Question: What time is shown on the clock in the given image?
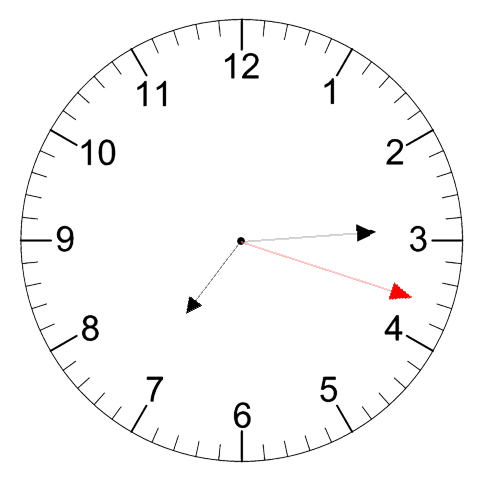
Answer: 07:14:18